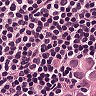
Metastatic tissue present: no